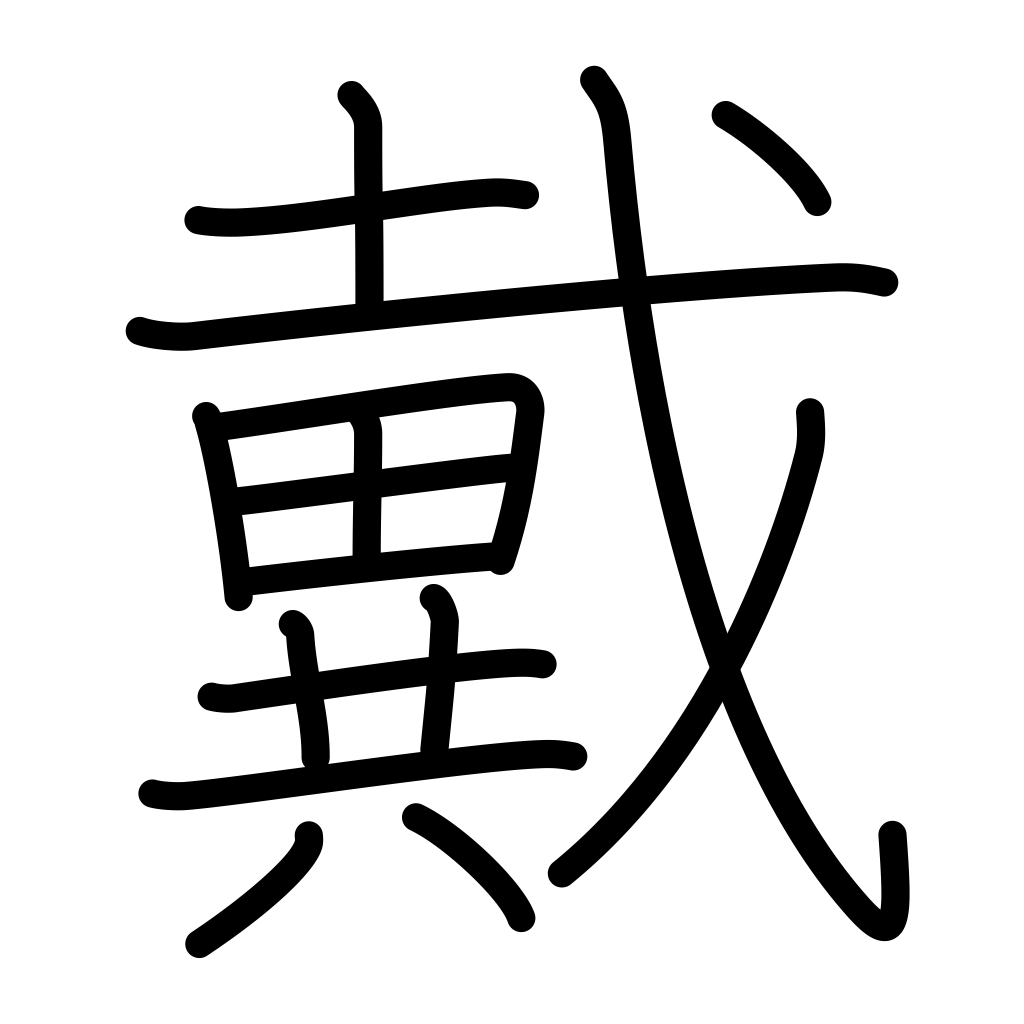
Meaning: be crowned with, receive